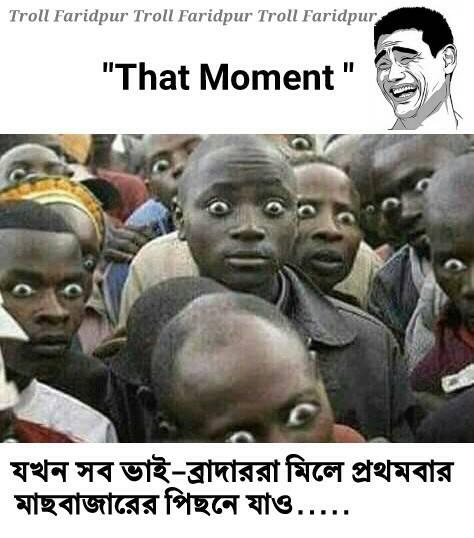
Caption: That Moment  যখন সব ভাই - ব্রাদাররা মিলে প্রথমবার মাছবাজারের পিছনে যাও
Label: non-hate